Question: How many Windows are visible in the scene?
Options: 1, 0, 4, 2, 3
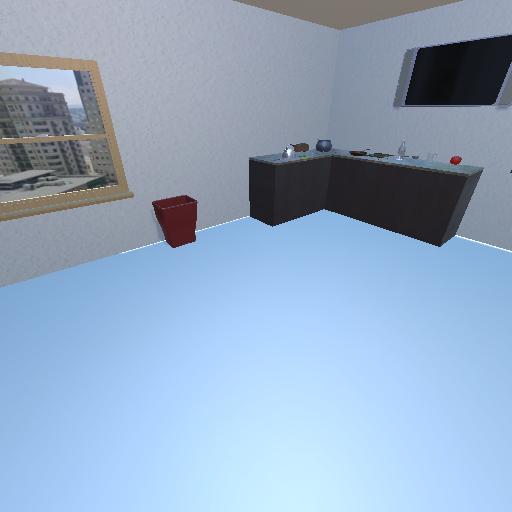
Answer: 1